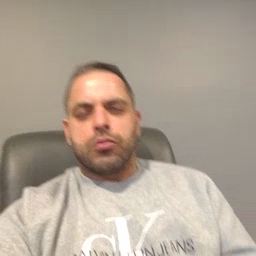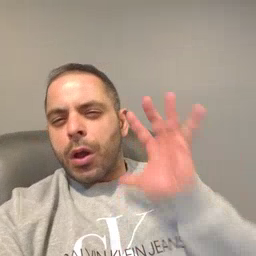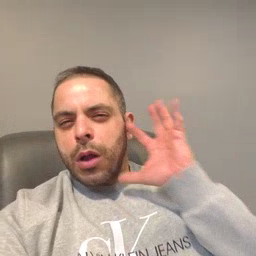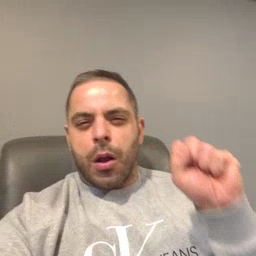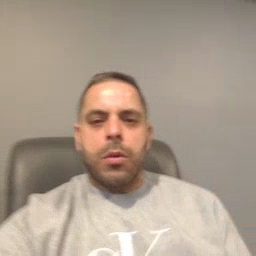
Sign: loud